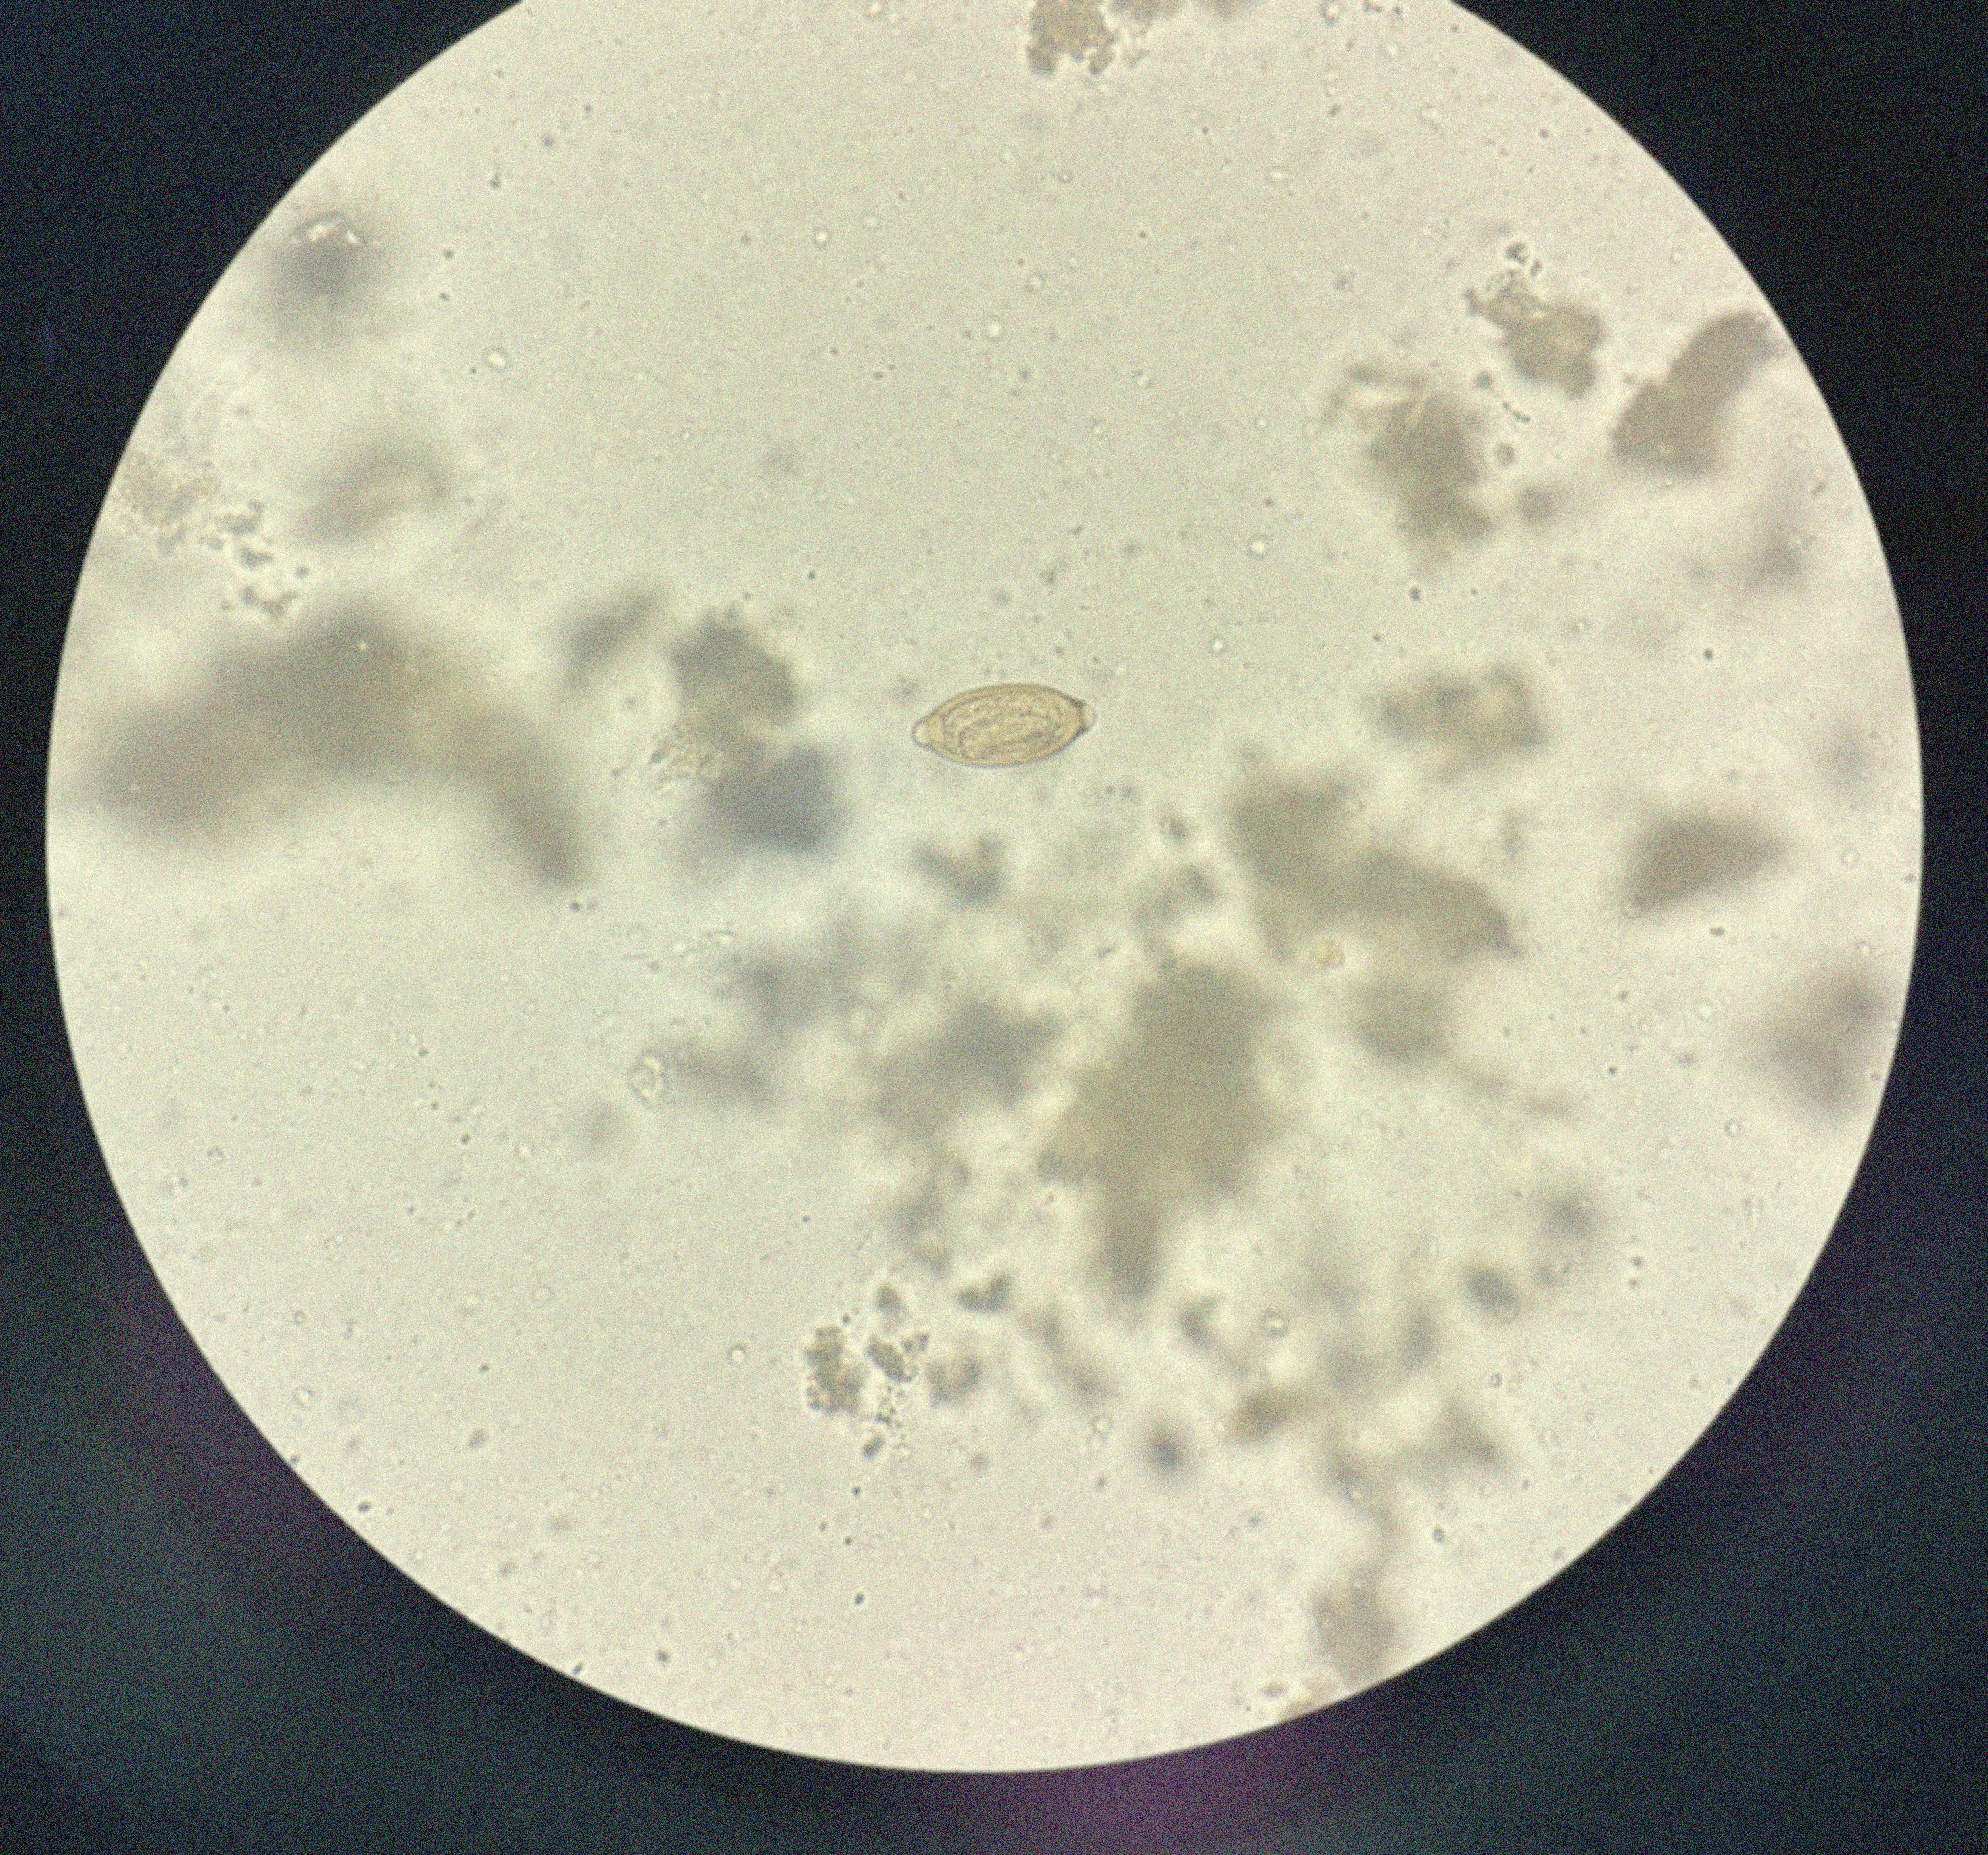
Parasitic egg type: Trichuris trichiura